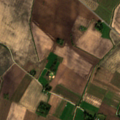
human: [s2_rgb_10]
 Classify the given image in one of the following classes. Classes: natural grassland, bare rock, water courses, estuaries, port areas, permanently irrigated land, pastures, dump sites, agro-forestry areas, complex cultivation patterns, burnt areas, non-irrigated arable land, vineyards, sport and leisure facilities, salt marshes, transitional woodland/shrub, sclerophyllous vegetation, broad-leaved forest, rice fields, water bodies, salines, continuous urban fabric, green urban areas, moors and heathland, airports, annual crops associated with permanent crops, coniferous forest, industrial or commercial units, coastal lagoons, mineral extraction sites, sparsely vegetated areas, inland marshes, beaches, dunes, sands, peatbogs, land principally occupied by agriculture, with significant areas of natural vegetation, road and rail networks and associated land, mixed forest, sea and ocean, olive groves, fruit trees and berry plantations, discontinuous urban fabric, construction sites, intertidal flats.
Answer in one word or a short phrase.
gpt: discontinuous urban fabric, non-irrigated arable land